Field crop: maize
Growth stage: 2
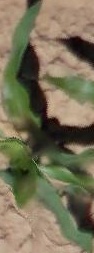
Species: maize